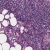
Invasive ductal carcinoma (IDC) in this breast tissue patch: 0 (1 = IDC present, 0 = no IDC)